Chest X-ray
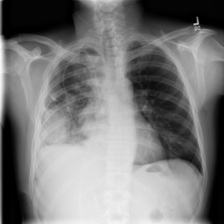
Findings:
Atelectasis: negative
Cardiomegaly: negative
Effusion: negative
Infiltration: positive
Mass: negative
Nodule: negative
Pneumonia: negative
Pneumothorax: negative
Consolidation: negative
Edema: negative
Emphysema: negative
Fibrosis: negative
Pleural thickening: negative
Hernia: negative